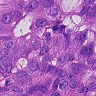
Metastatic tissue present: yes